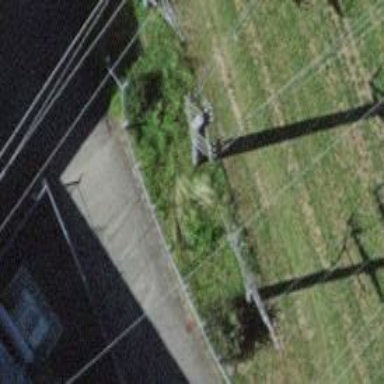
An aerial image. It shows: Three power lines with cables.